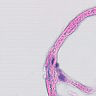
Metastatic tissue present: no